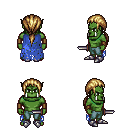
a pixel art fantasy rpg character, male body template, orc, green skin, blue tattered cape, teal pants, blonde ponytail hairstyle, leather bracers, metal boots, dagger, four views (front, back, left, right), 2x2 character sprite sheet, small pixel art, hard edges, no anti-aliasing